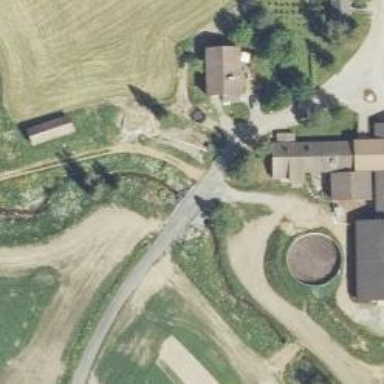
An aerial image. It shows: Culvert tunnel.